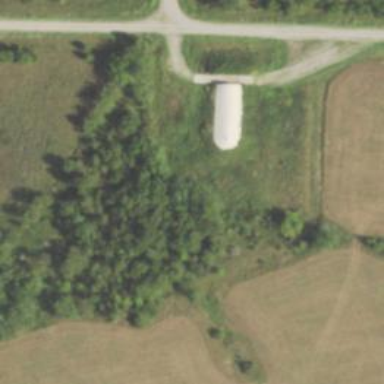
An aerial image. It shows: Military bunker.